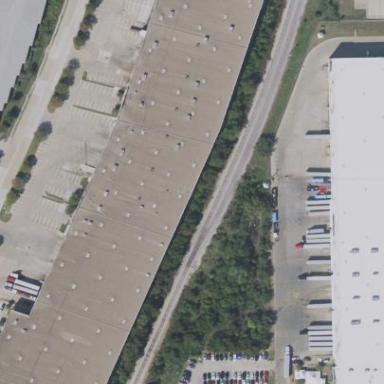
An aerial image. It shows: Warehouse.